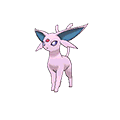
Pok\u00e9mon: espeon